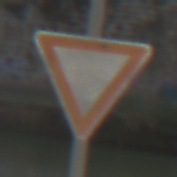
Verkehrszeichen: VorfahrtGewaehren
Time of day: MorningAfternoon
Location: Outdoor (Suburban)
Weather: PartlyCloudy
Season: NotSpecified
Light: Natural